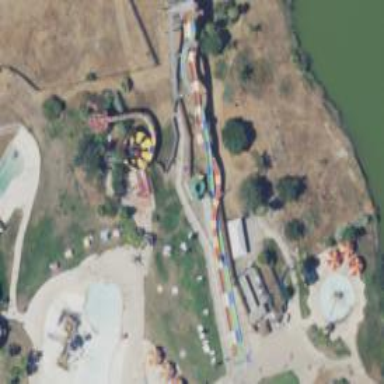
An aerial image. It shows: Water slide attraction.